Question: Consider the following situation,

'''
http://yuml.me/diagram/scruffy;/class/edit/[Order]++-1..*>[OrderItem]
'''
Now I want to fetch the Order items where of their line OrderItems have, let's say, an 'itemSum > 100' or so. Or for a more sense making use case maybe, consider 'OrderItem' having a property 'shipsFree' and I want to select the orders where OrderItem ships free.
If I just '(LEFT) JOIN' them, the Order would appear if one single OrderItem matches the condition, but not of them.
Thanks for your ideas!
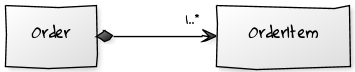
Answer: Case 1:
'''
select
*
from
order o
inner join orderItem oi on o.id = oi.orderId
group by o.id
having sum(items) > 100
'''
Case 2:
'''
select
*
from
order o
inner join orderItem oi on o.id = oi.orderId
group by o.id
having sum(property = 'shipsFree') = count(*)
'''